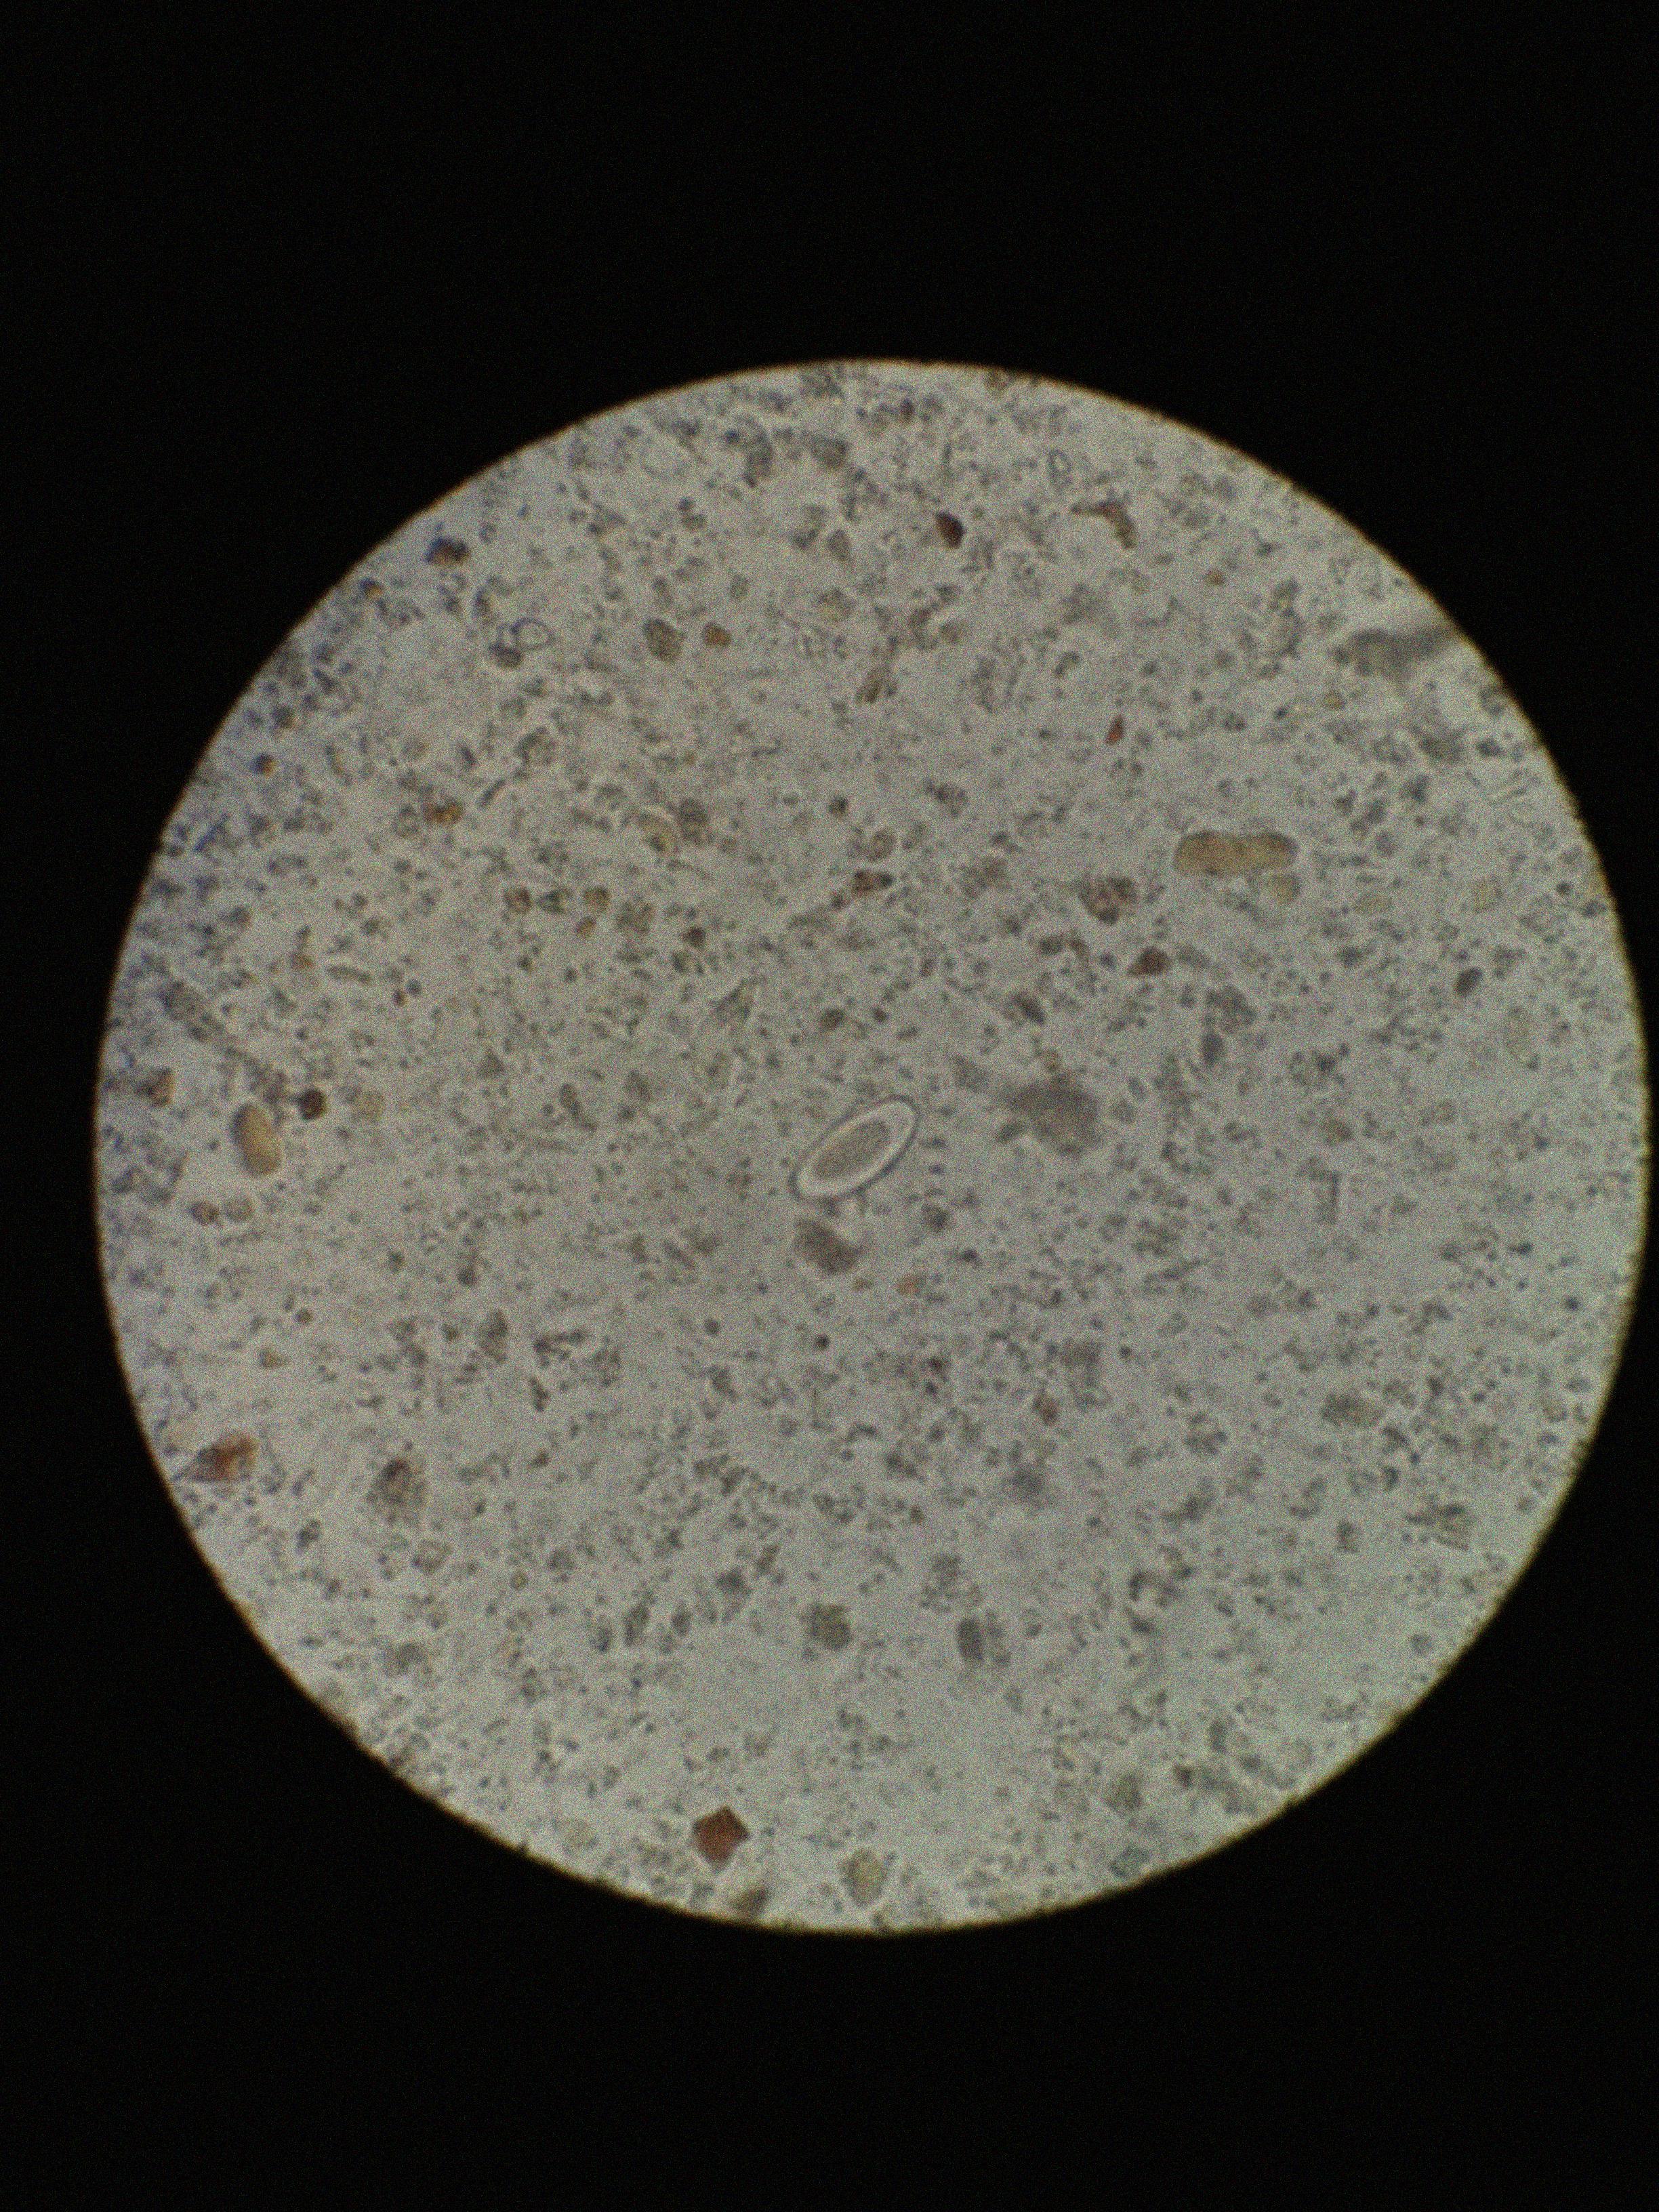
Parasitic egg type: Enterobius vermicularis